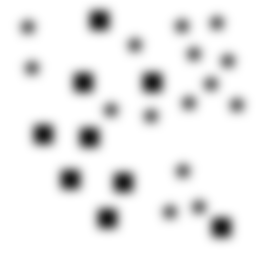
Squares: 9
Triangles: 0
Stars: 15
Total shapes: 24